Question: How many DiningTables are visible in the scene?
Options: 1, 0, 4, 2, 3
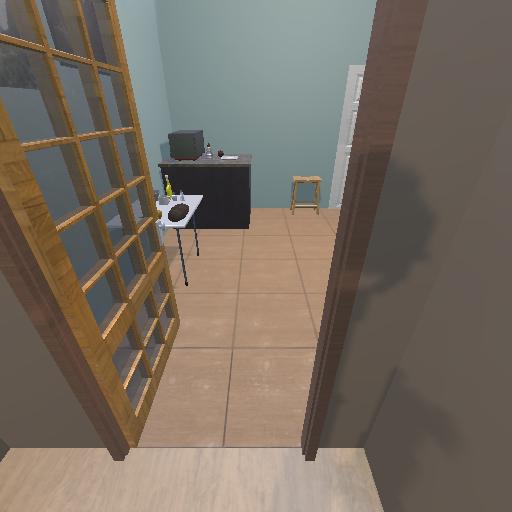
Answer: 1